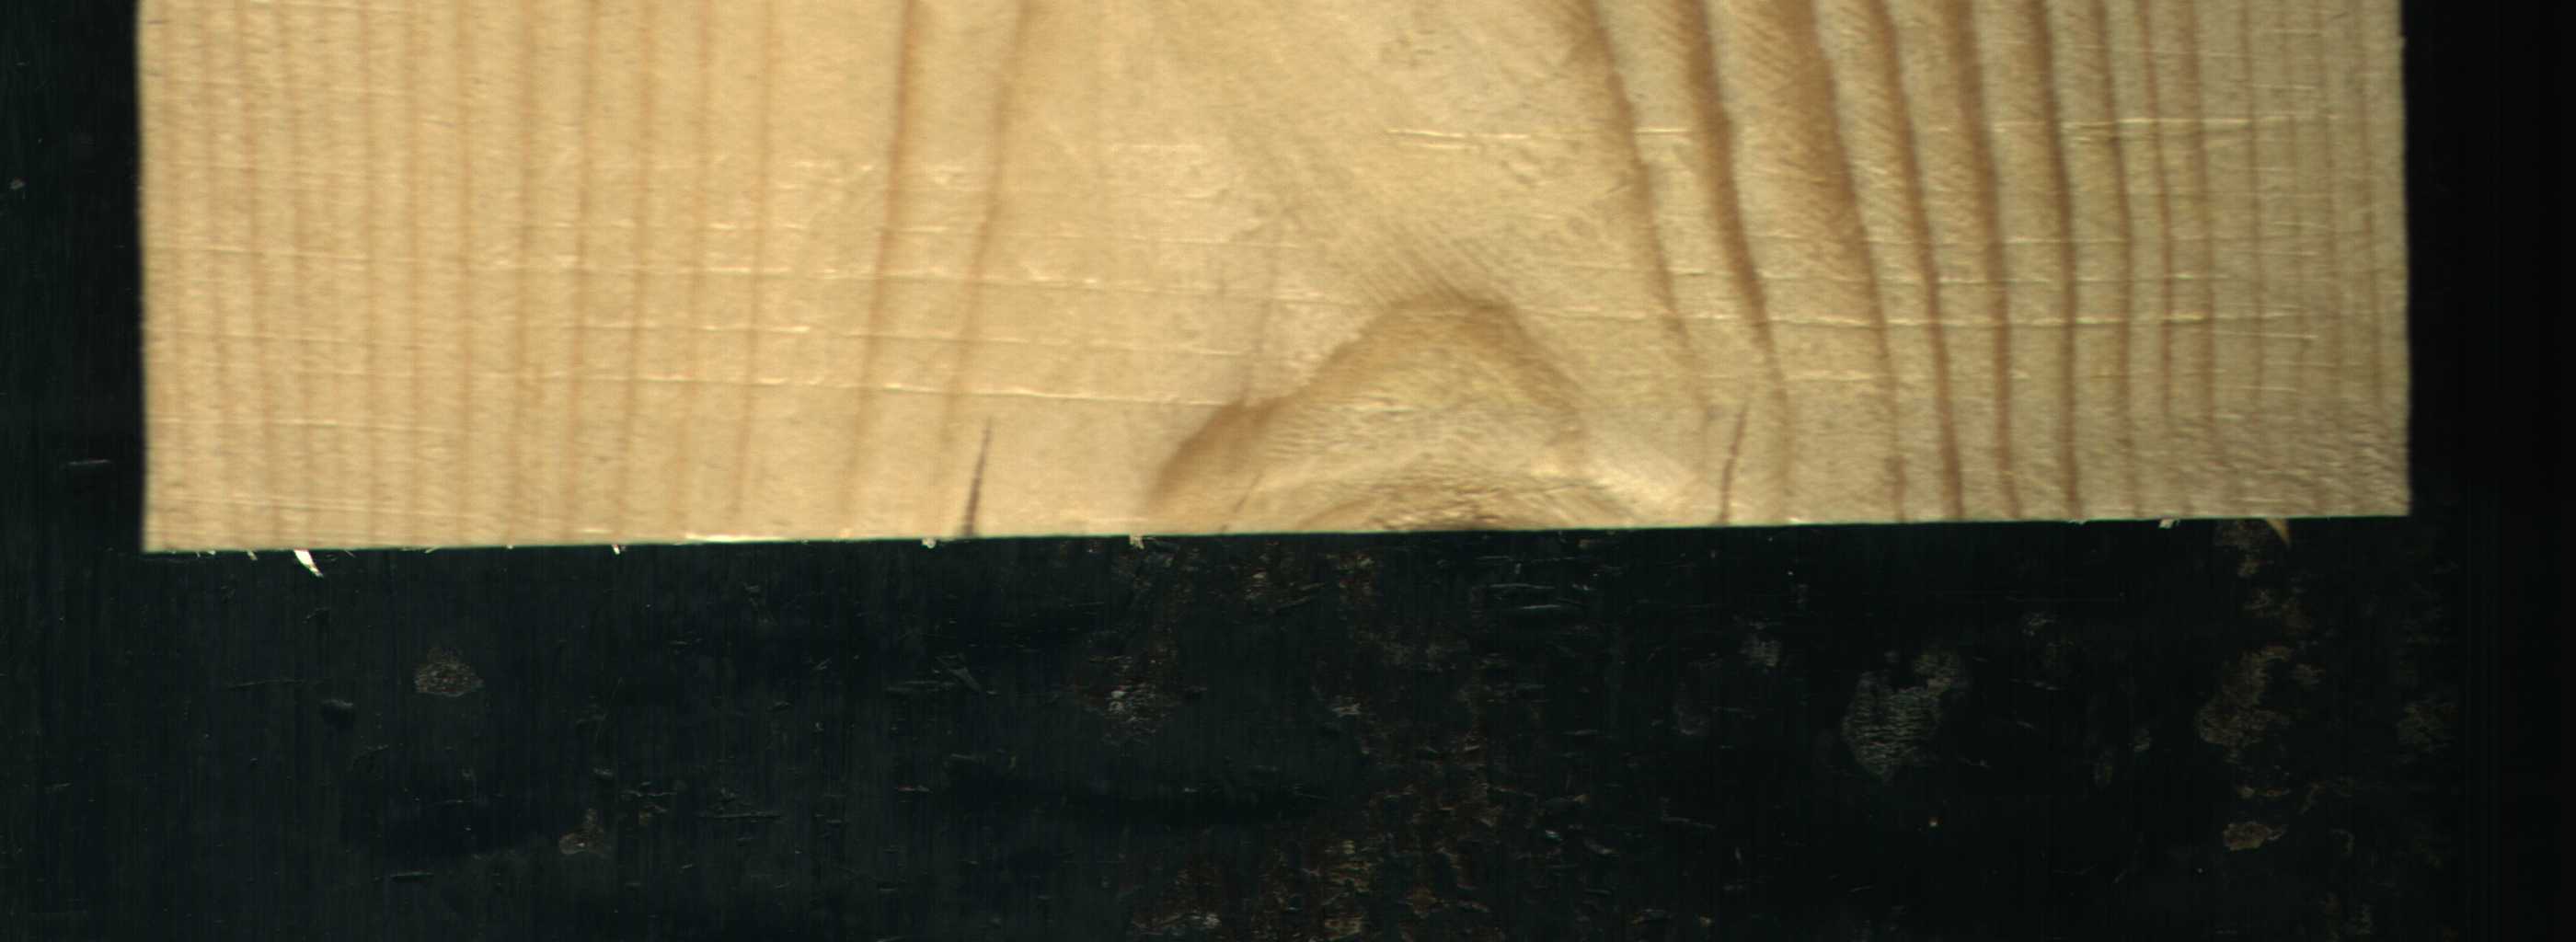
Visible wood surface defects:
Crack
Crack